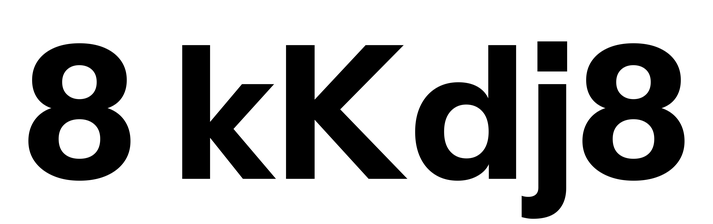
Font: InstrumentSans_Bold